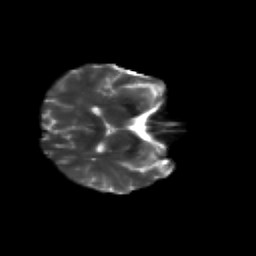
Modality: T2w
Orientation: axial
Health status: healthy
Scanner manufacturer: siemens
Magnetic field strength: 3 T
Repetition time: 12 s
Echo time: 0.092 s